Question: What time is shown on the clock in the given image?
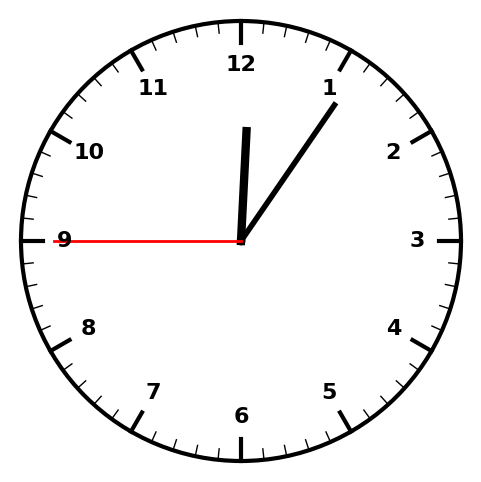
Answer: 12:05:45